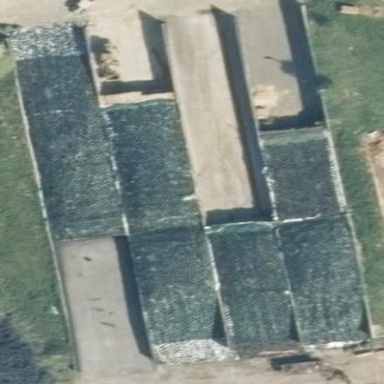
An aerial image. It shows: Bunker silo.